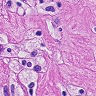
Metastatic tissue present: yes